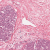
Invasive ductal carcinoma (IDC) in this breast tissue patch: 0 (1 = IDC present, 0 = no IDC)